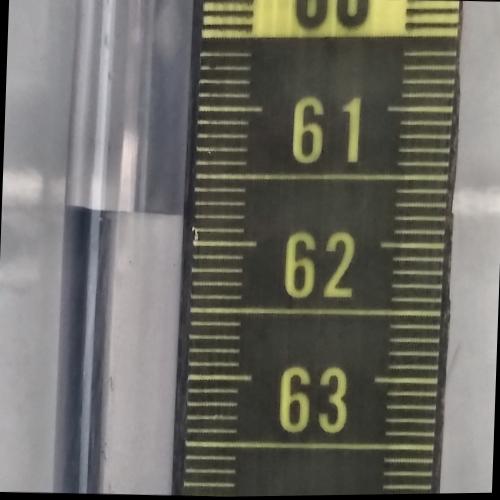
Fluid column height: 61.8 cm